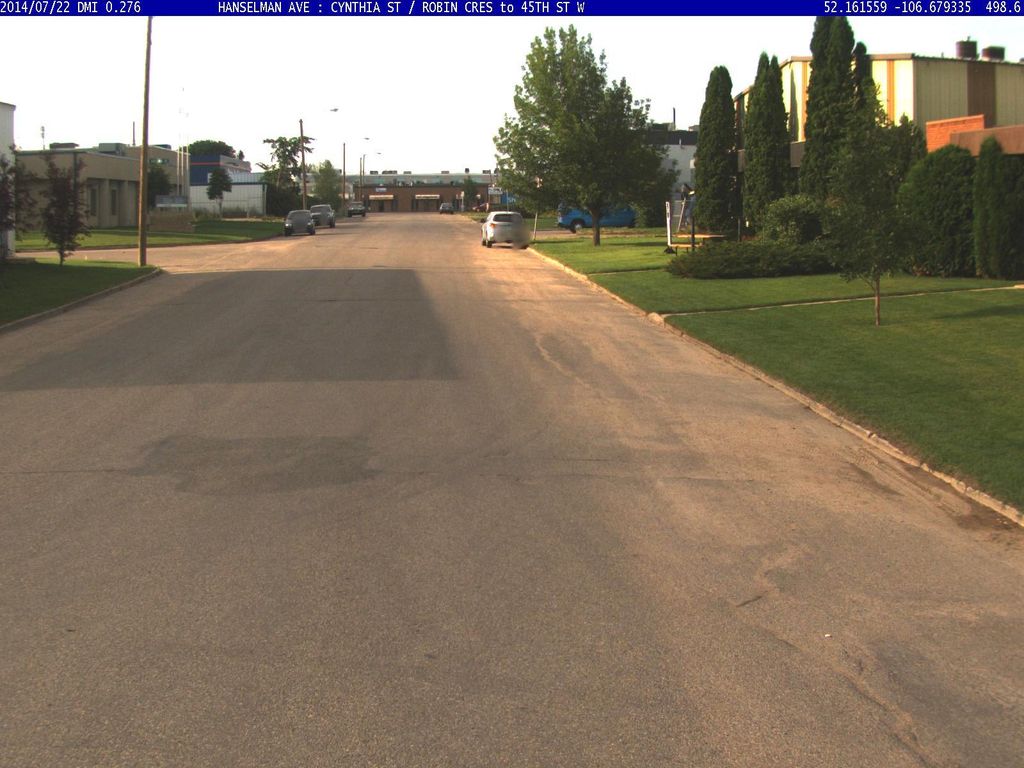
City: saskatoon